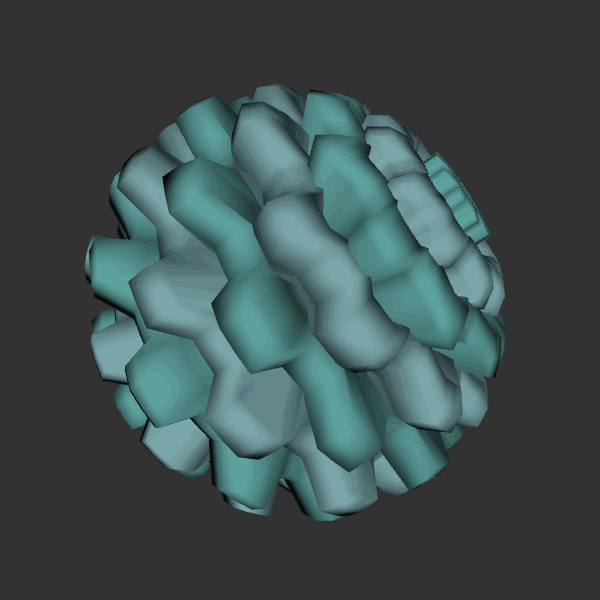
Background: dark